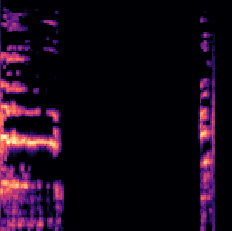
Sound class: Rooster